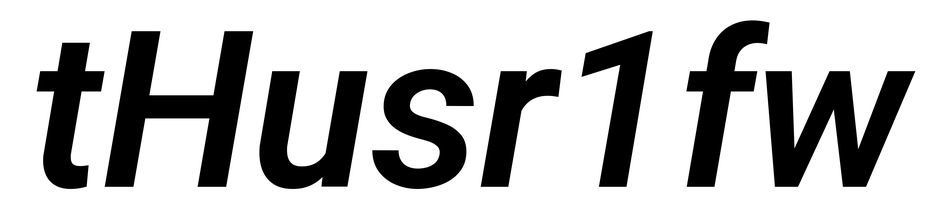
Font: Roboto-Italic_SemiBold_Italic